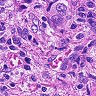
Metastatic tissue present: yes